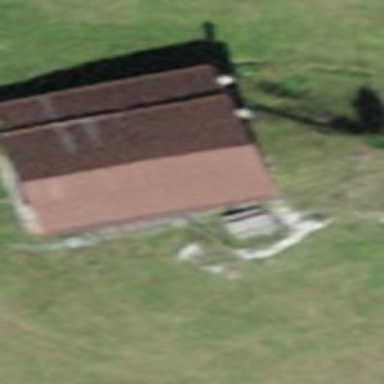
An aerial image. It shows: Cabin.